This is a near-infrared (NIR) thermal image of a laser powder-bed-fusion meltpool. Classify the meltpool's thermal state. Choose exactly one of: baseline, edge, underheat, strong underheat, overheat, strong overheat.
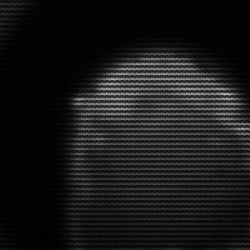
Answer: edge